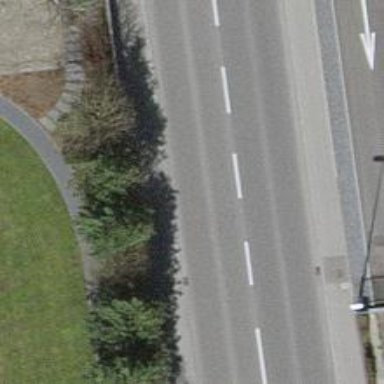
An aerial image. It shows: Primary highway with separate sidewalks on both sides.